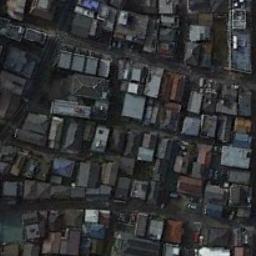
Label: dense_residential